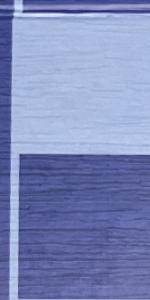
Label: Empty